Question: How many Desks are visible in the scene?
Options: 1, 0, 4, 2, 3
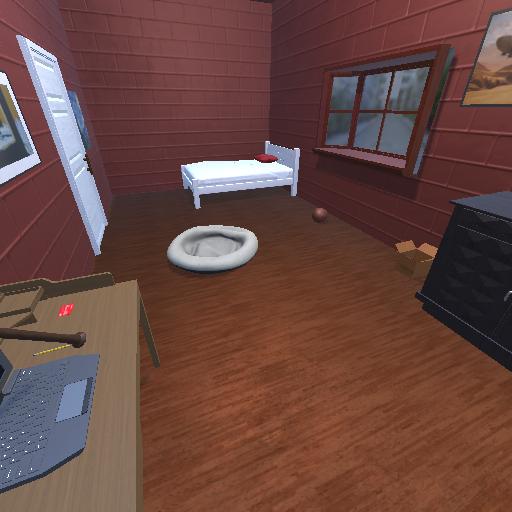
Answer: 1